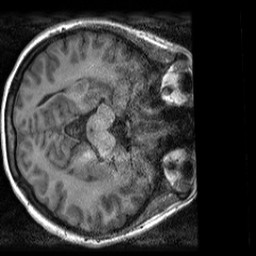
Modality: T1w
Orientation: axial
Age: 21
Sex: female
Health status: healthy
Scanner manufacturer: siemens
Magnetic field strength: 3 T
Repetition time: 2 s
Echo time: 0.00232 s